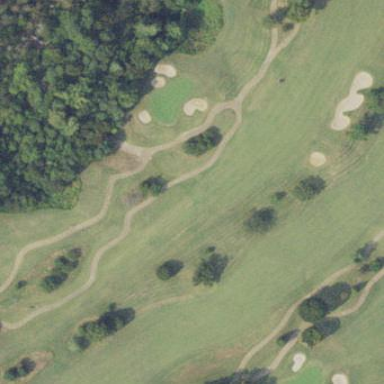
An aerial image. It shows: Area of rough grass used for golf.